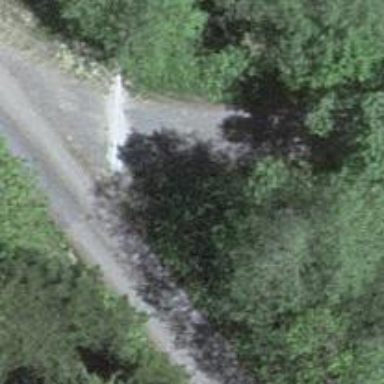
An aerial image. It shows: Unpaved track with grade 3 surface.